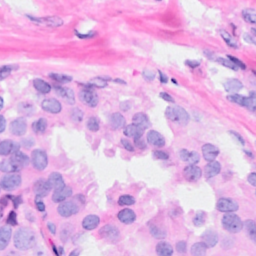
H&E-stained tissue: Breast